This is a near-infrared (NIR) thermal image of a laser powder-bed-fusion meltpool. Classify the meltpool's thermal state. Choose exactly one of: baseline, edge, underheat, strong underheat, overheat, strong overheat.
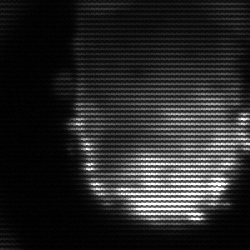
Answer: baseline